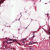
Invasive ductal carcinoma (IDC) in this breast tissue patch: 0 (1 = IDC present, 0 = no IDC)